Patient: sex M, age 52
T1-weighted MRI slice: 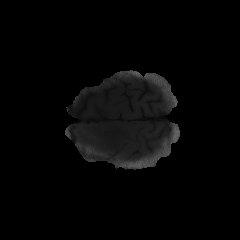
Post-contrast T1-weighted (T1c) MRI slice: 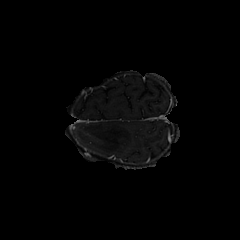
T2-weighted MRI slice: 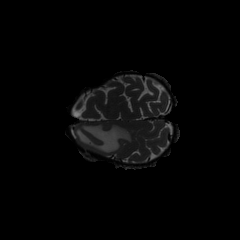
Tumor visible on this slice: yes
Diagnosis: Glioblastoma, IDH-wildtype
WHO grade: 4